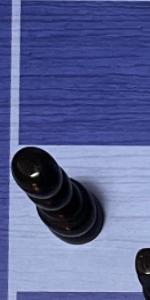
Label: Pawn_Black